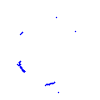
Particle: proton